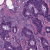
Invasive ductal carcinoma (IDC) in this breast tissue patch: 1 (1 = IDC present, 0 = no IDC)